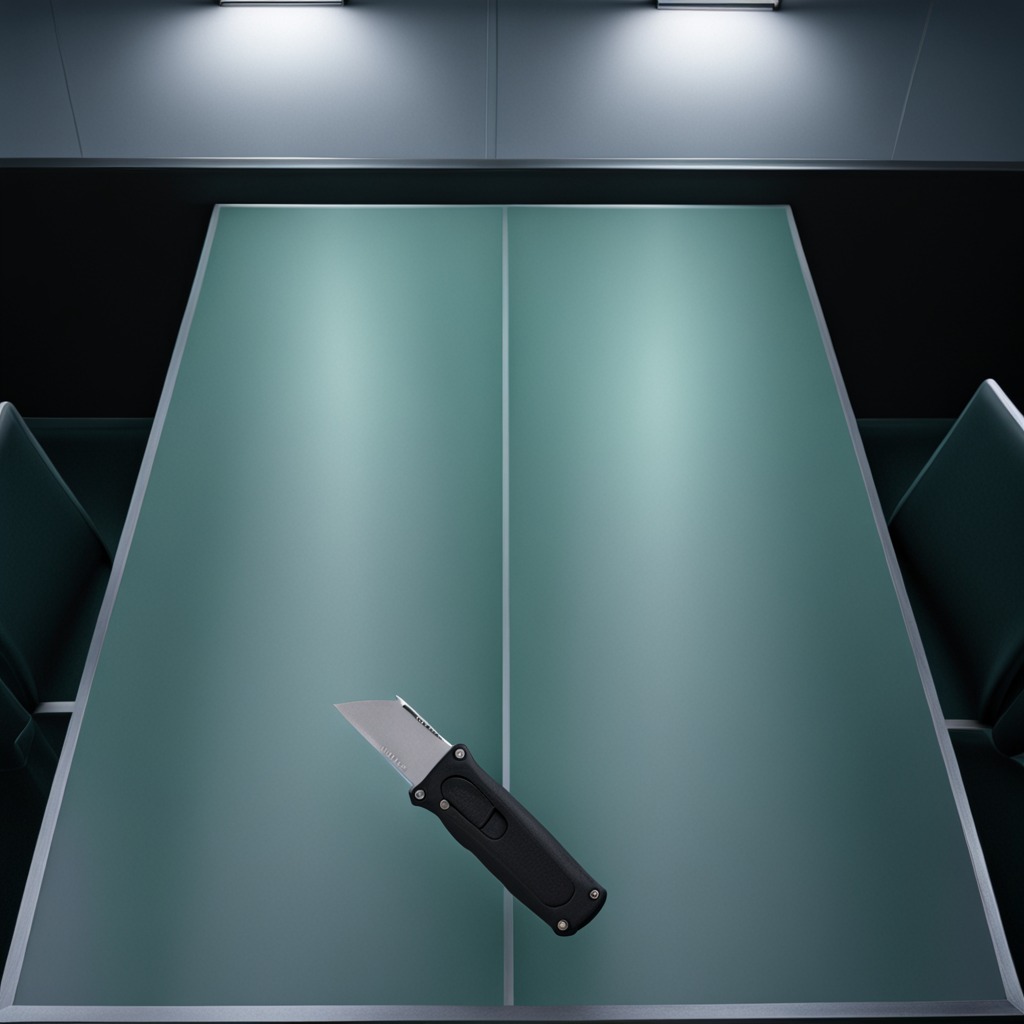
A utility knife is lying on the table in a railway signal maintenance room.